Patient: sex F, age 57
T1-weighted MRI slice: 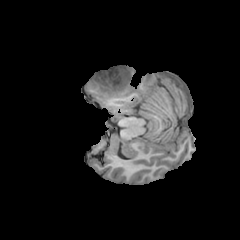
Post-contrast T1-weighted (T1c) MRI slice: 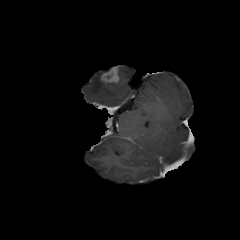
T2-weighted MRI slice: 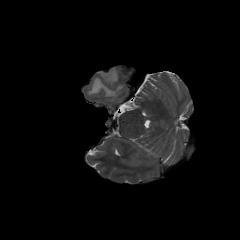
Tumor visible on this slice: yes
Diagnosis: Glioblastoma, IDH-wildtype
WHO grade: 4